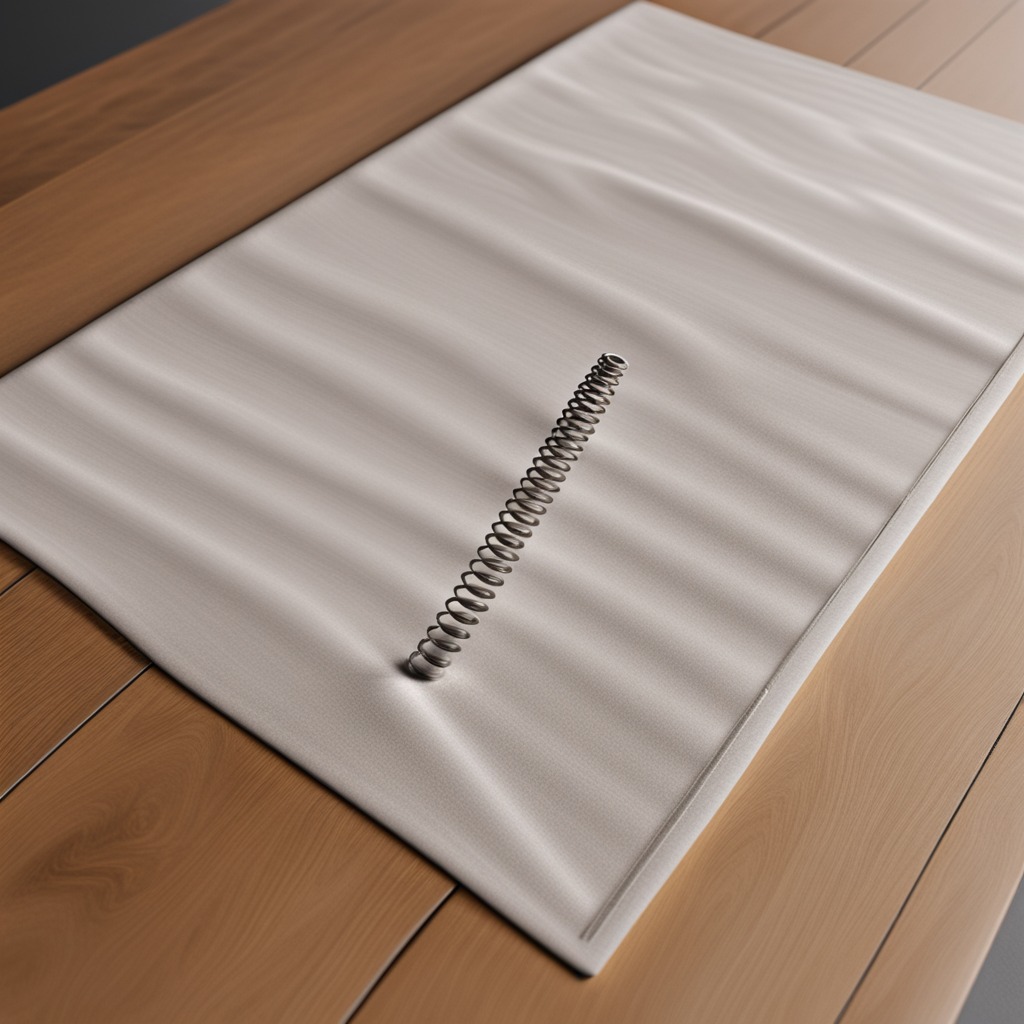
A coiled metal spring lies on the wooden table.